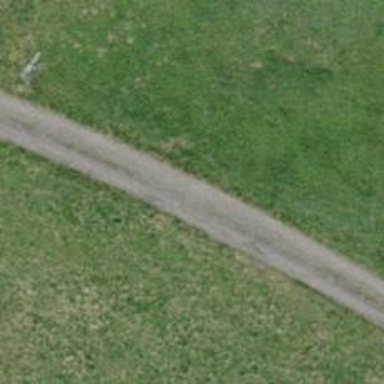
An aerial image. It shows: Track road with grade4 tracktype.